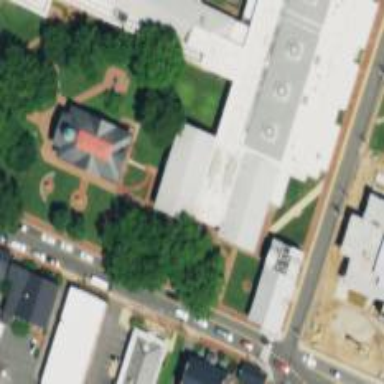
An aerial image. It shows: Public courthouse building.